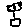
Label: flower